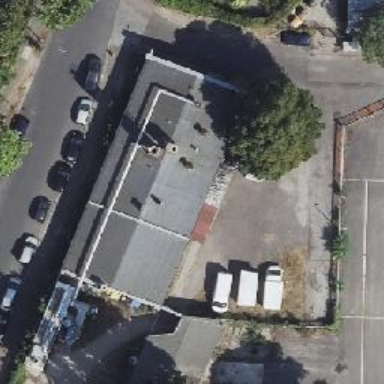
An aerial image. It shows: Seafood shop.